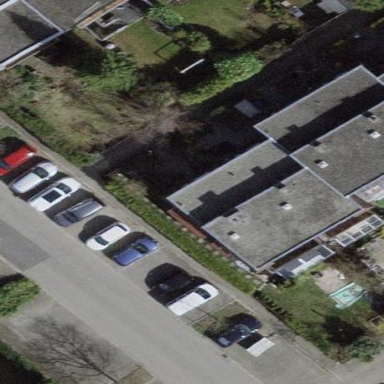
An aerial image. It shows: Terrace building.